Question: I'm attempting to retrieve my recipes and ingredients from my recipe-Ingredient create view, but f data are not being transferred via view-Bag.
Here is my code. What am I doing wrong? Or am I using the wrong approach? How do I create a recipe-Ingredient. Here are my codes:
'''
public class Recipe
{
[Key]
public int Id { get; set; }
public string Name { get; set; }
public string Description { get; set; }
public string ImageUrl { get; set; }
[ValidateNever]
public ICollection<RecipeIngredient> RecipeIngredient { get;}
}
public class Ingredient
{
[Key]
public int Id { get; set; }
public string Name { get; set; }
public int UnitOfMeasureId { get; set; }
public UnitOfMeasure UnitOfMeasure { get; set; }
public int QuantityOfMeasureId { get; set; }
public QuantityOfMeasure QuantityOfMeasure { get; set; }
}
public class RecipeIngredient
{
public int Id { get; set; }
public int IngredientId { get; set; }
public Ingredient Ingredient { get; set; }
public int RecipeId { get; set; }
public Recipe Recipe { get; set; }
}
'''
Controller
'''
public class RecipeIngredientController : Controller
{
private readonly ApplicationContext _context;
public RecipeIngredientController(ApplicationContext context)
{
_context = context;
}
public IActionResult Index()
{
IEnumerable<RecipeIngredient> listOfrecipeIngredient = _context.RecipeIngredients;
return View(listOfrecipeIngredient);
}
[HttpGet]
public IActionResult Create()
{
return View();
}
[HttpPost]
public IActionResult Create(RecipeIngredient recipeIngredient)
{
IEnumerable<SelectListItem> listRecipes = _context.Recipes.Select(u => new SelectListItem { Text = u.Name, Value = u.Id.ToString() });
IEnumerable<SelectListItem> listIngredients =_context.Ingredients.Select(u=> new SelectListItem { Text = u.Name, Value =u.Id.ToString() });
if(ModelState.IsValid)
{
ViewBag.listRecipes = listRecipes;
ViewBag.listIngredients =listIngredients;
_context.RecipeIngredients.Add(recipeIngredient);
_context.SaveChanges();
}
return RedirectToAction("Index");
}
}
'''
It shows the dropdown, but there is nothing inside; it's empty, with no data to choose from.

I tried using viewBag to pass data from the controller to the view.
Maybe I'm doing it wrong. Any suggestion?
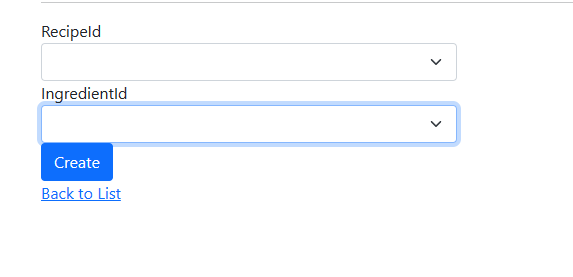
Answer: > What am I doing wrong? Or am I using the wrong approach? How do I
create a recipe-Ingredient.
Absolutely, you are getting the expected result as you are doing incorrect way. You should move your 'ViewBag.listRecipes' and 'ViewBag.listIngredients' inside your Create [HttpGet] method if you would like to load your dropdown while the page load. As its inside your [HttpPost] Create method, consequently you are not getting any value into it because it has not called yet.
> It shows the dropdown, but there is nothing inside; it's empty, with
no data to choose from. I tried using viewBag to pass data from the controller to the view.
To populate your dropdown value within create [HttpGet] you have to move your following two dropdown from create [HttpPost] to create [HttpGet]:
'''
IEnumerable<SelectListItem> listRecipes = _context.Recipes.Select(u => new SelectListItem { Text = u.Name, Value = u.Id.ToString() });
IEnumerable<SelectListItem> listIngredients =_context.Ingredients.Select(u=> new SelectListItem { Text = u.Name, Value =u.Id.ToString() });
'''
Correct way:
'''
[HttpGet]
public IActionResult Create()
{
IEnumerable<SelectListItem> listRecipes = _context.Recipes.Select(u => new SelectListItem { Text = u.Name, Value = u.Id.ToString() });
IEnumerable<SelectListItem> listIngredients =_context.Ingredients.Select(u=> new SelectListItem { Text = u.Name, Value =u.Id.ToString() });
ViewBag.listRecipes = listRecipes;
ViewBag.listIngredients =listIngredients;
return View();
}
'''
You can do as followiwng:
Controller:
'''
[HttpGet]
public IActionResult Create()
{
List<SelectListItem> ingredientList = new List<SelectListItem>();
ingredientList.Add(new SelectListItem { Text = "Ingredient-A", Value = "Ingredient-A" });
ingredientList.Add(new SelectListItem { Text = "Ingredient-B", Value = "Ingredient-B" });
ingredientList.Add(new SelectListItem { Text = "Ingredient-C", Value = "Ingredient-C" });
ViewBag.listIngredients = ingredientList;
return View();
}
'''
I am creating a conceeptual list to show you where to define the dropdown list if you want to visualize that when the create page loads.
View:
'''
@model DotNet6MVCWebApp.Models.Ingredient
<form asp-action="Create">
<div>
@Html.DropDownList("Id",(IEnumerable<SelectListItem>)ViewBag.listIngredients , "Select Ingredients")
@Html.ValidationMessageFor(model => model.Id)
</div>
<div class="form-group">
<input type="submit" value="Create" class="btn btn-primary" />
</div>
</form>
'''
Output:
<URL>
In addition to above examplee, I would like to inform you that you could implement dropdown by using <URL>